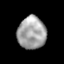
Tissue: lung
Cell type: T cells
Senescence score: 0.2237
Nuclear area (px): 896
Mean DAPI intensity: 163.18